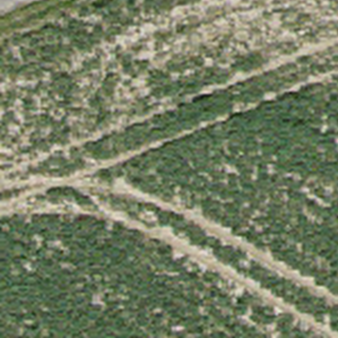
Label: other